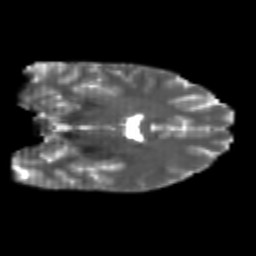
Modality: T2w
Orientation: coronal
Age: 25
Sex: male
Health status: healthy
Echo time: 0.074 s